Question: Debugger error "Unable to attach. The System cannot find the file specified" from the Ripple and Android emulator
I've just installed the Multi-device Hybrid Apps preview for Visual Studio 2013, and I'm getting an error when attempting to debug against Ripple or other emulators
The build process is always completed successfully, but while start debugging the VS show up this error message:
"Unable to attach. The System cannot find the file specified"

There is no useful output provided by Visual Studio 2013, rather the debugger just doesn't attach to the browser Ripple emulator after showing the exception.
The exception happens immediately and the debugger never attaches.
I've had this error occur since installation, so it shouldn't have anything to do with the project itself.
I checked my paths and they appear to be correct as in <URL>, because the build is always successful.
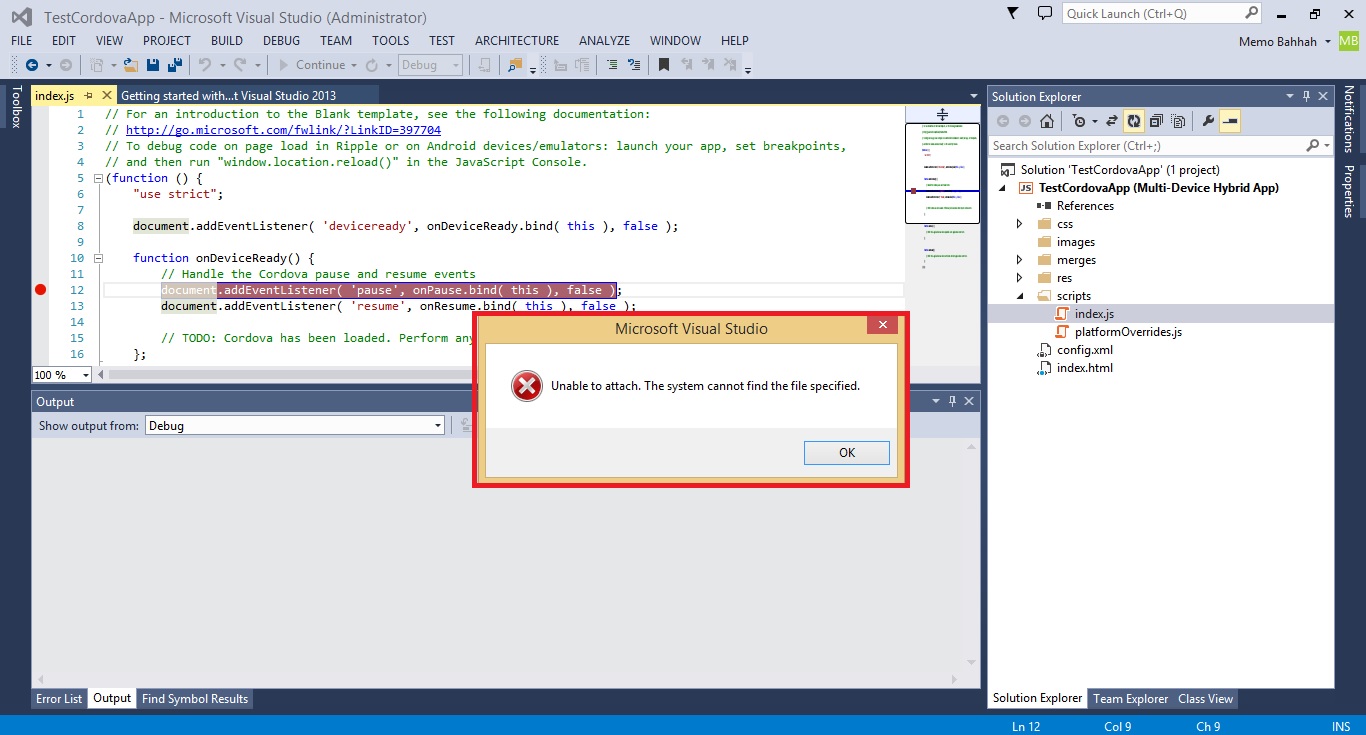
Answer: This may happen when Visual Studio is installed on a non-system drive. If that's the case, you can work around it by copying the assembly typescriptSourceMapReader.dll from
'''
<SystemDrive>\Program Files(x86)\Microsoft Visual Studio 12.0\Common7\IDE\PrivateAssemblies
'''
to the same location on the drive where Visual Studio is installed.
Relaunching VS after doing this should fix the issue.